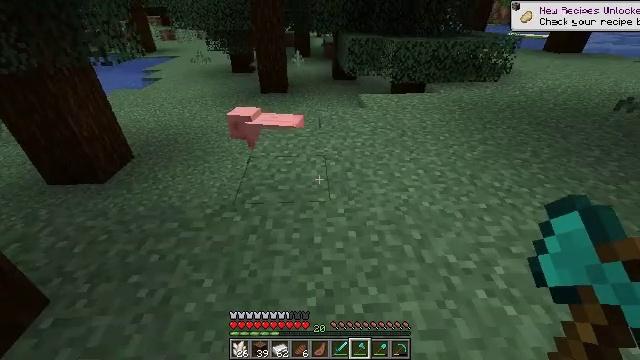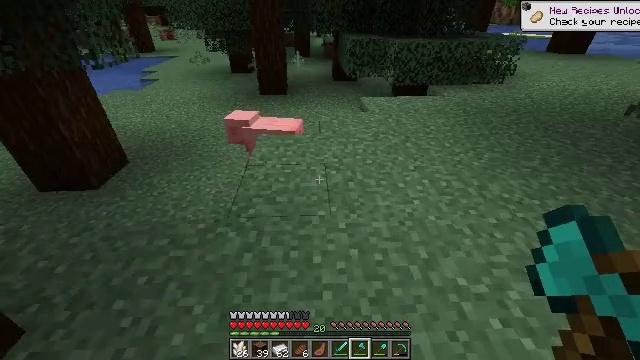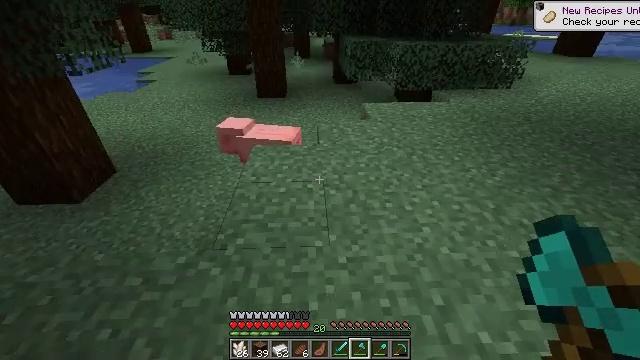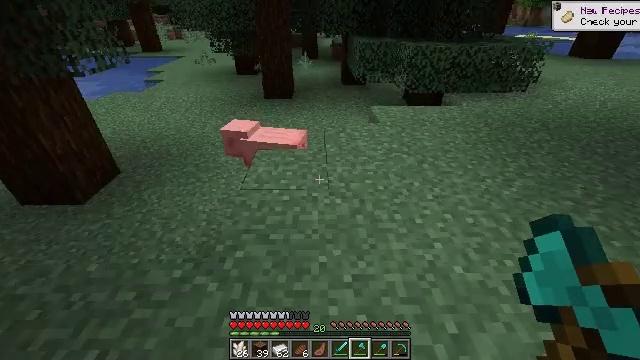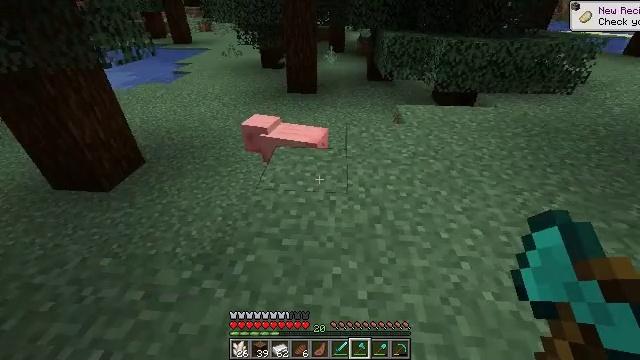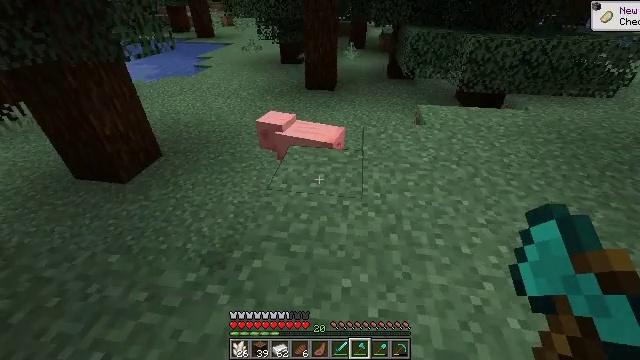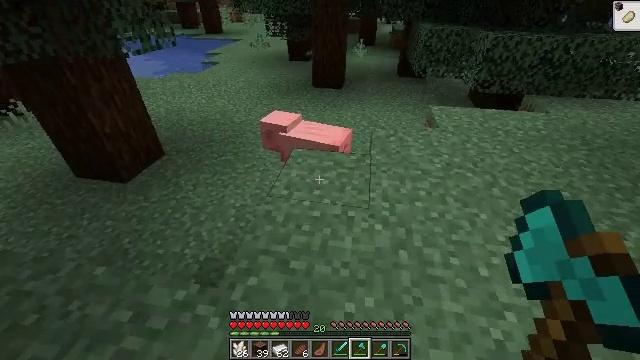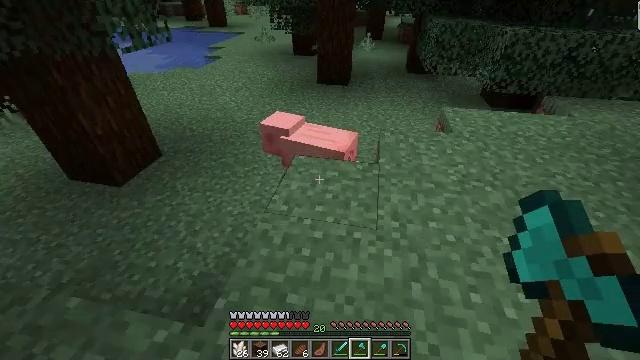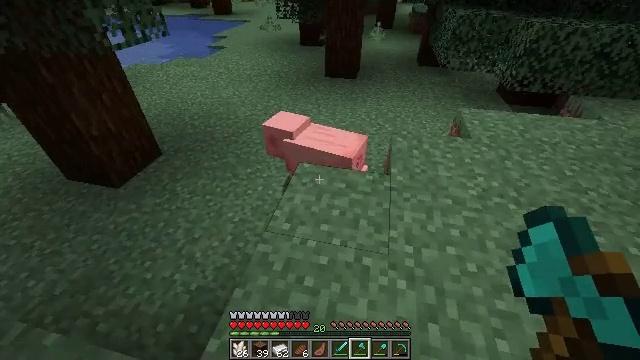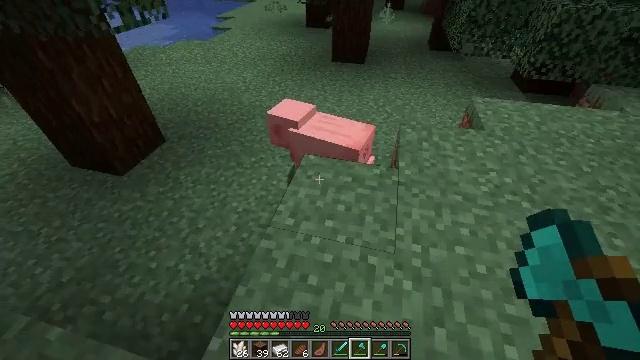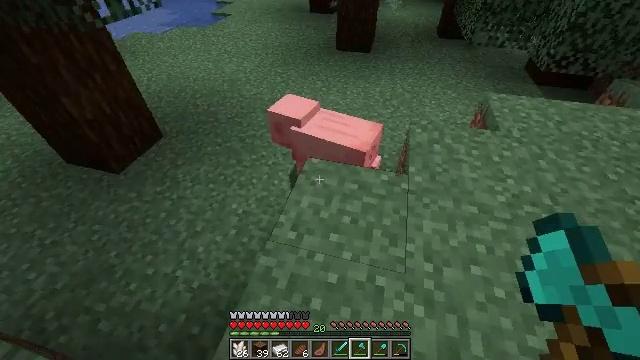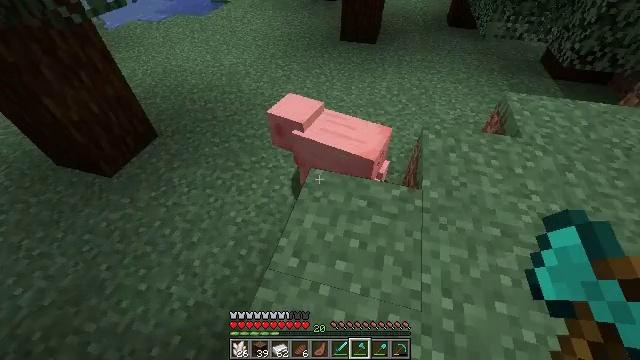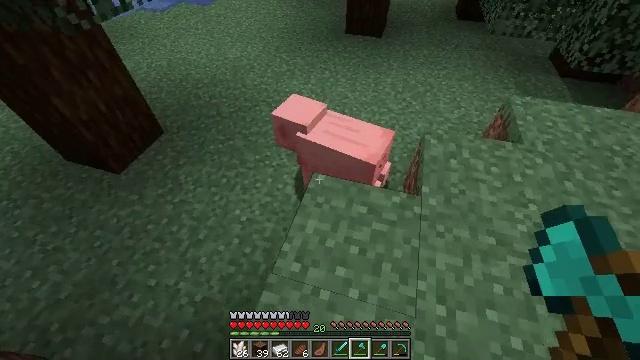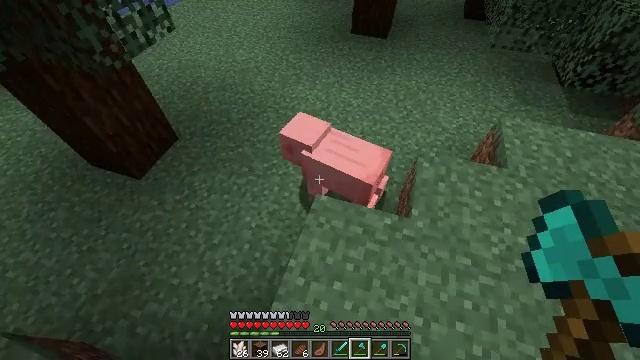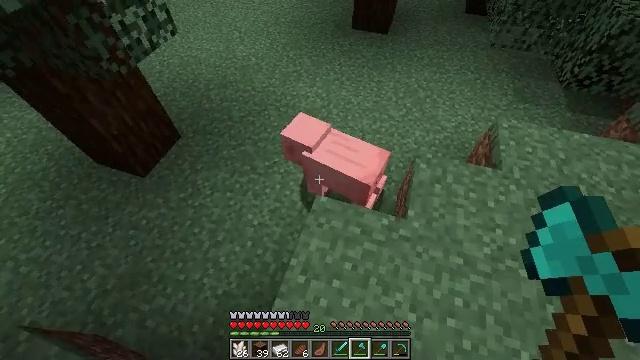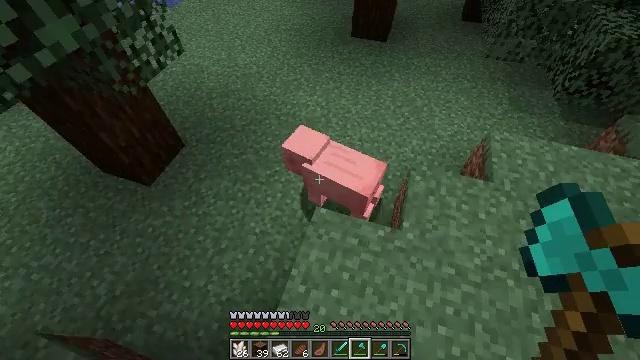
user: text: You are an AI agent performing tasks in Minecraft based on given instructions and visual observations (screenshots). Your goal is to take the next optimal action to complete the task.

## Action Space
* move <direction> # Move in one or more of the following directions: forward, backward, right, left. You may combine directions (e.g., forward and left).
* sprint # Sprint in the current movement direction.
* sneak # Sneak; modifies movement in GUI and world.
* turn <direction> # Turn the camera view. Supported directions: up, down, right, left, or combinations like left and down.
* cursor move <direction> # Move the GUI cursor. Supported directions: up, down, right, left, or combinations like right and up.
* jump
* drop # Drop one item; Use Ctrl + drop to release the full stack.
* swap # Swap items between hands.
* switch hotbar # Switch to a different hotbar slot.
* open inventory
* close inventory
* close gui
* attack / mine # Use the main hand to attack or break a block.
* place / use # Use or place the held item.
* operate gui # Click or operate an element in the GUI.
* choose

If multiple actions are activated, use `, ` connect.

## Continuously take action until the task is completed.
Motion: motion action
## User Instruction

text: Hunt animals.
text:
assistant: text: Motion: move forward
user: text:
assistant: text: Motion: move forward
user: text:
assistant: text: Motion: move forward, turn left
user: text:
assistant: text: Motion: move forward, turn left and down
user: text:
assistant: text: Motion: move forward, turn left
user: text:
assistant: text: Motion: move forward, turn left
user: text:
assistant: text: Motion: move forward, turn left and down
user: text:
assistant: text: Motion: move forward, turn left and down
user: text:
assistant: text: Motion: move forward, turn left and down
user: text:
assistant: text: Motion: move forward, turn down
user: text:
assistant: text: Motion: move forward, turn down
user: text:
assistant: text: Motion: turn left and down, jump
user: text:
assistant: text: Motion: turn left and down, jump
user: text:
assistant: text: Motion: turn down, jump
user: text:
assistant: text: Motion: jump
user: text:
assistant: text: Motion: jump
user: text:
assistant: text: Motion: jump
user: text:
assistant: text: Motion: jump
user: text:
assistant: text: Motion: jump
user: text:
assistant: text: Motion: jump
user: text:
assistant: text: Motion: no_op
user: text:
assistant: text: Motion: attack / mine
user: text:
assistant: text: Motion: attack / mine
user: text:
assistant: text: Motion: attack / mine
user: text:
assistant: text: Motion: attack / mine
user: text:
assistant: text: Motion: no_op
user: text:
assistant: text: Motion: no_op